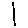
Label: line